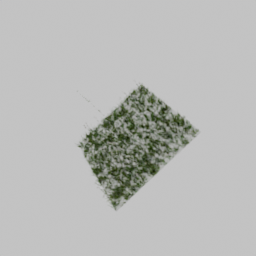
Label: nature